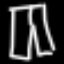
Label: pants